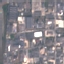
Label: Industrial